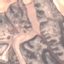
Land use / land cover: HerbaceousVegetation